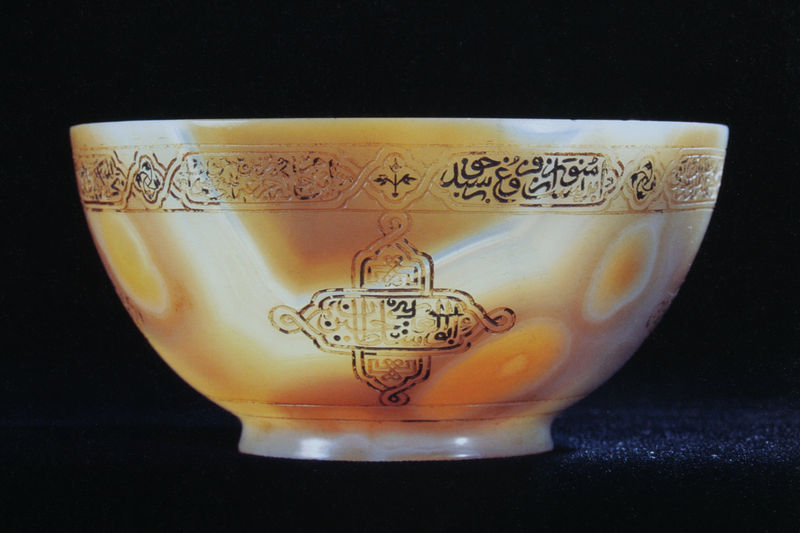
Titel: Weinbecher aus Herat für Sultan-Husayn Mirza
Institution: A. Soudvar Collection
Schlagwörter: blau, feuer, weiß, gelb, blumen, braun, glas, hintergrund, licht, orange, schwarz, zeichen, rot, beige, muster, ornament, alt, band, samt, schale, schüssel, stein, spiegelung, boden, gold, girlande, borte, kreis, rund, keramik, ranken, vase, relief, topf, farbig, schrift, barun, linien, rand, bordüre, kartusche, inschrift, dekor, ornamente, verzierung, streifen, tasse, schriftzeichen, bemalt, foto, tulpe, becher, schimmer, gefäß, fuss, unterlage, porzellan, kreuz, orient, orientalisch, perlmutt, geschnitten, kreise, gravur, tinte, verziert, flecken, fries, geometrisch, schnörkel, arabisch, geflochten, museum, färbung, bänder, filigran, emblem, bemalung, indien, gegenstand, kunsthandwerk, objekt, opal, perlmut, arabien, islam, geschliffen, verzierungen, rillen, wertvoll, elfenbein, mäander, alabaster, bernstein, zierband, marmorierung, kalligraphie, durchscheinend, onyx, islamisch, reliefband, geritzt, rankenwerk, gefä, fatimidisch, koran, sure, graviert, releif, allah, irisierend, emaille, exponat, pakistan, irland, verzeirt, achat, allah akbar, naher oste, perlmutter, halbedelstein, chwar, braun7, durscheinen, ornatment